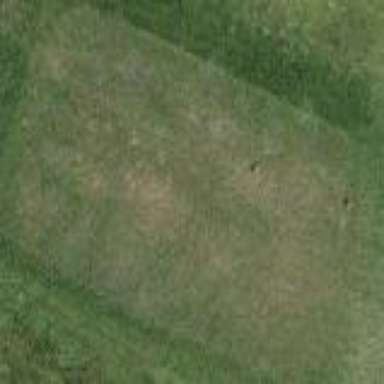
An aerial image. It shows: Grass area designated as golf tee.